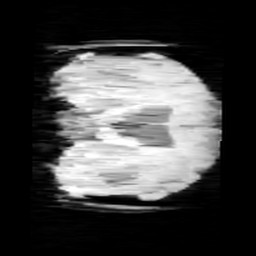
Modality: minIP
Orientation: coronal
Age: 12
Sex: female
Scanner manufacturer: siemens
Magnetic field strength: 3 T
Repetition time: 0.027 s
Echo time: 0.02 s